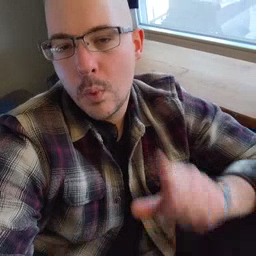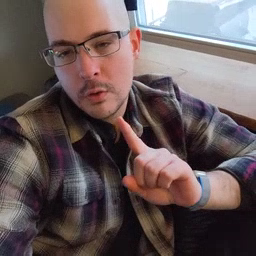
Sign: where